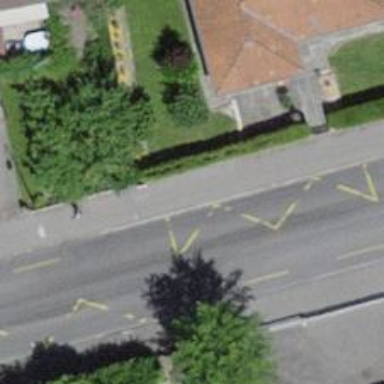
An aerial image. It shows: Bus stop with platform for public transport.